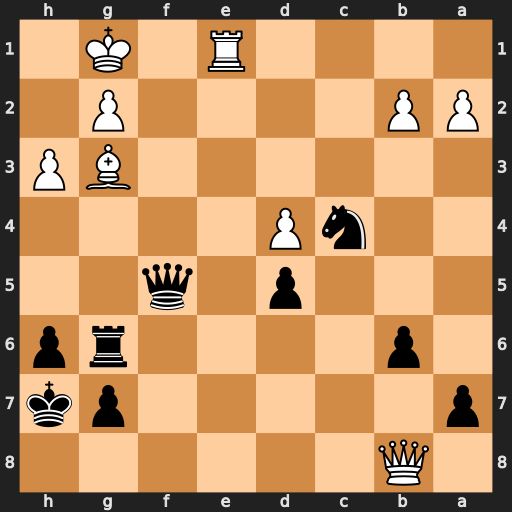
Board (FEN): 1Q6/p5pk/1p4rp/3p1q2/2nP4/6BP/PP4P1/4R1K1
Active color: b
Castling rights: -
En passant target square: -
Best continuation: Qd3 Kh2 Nd2